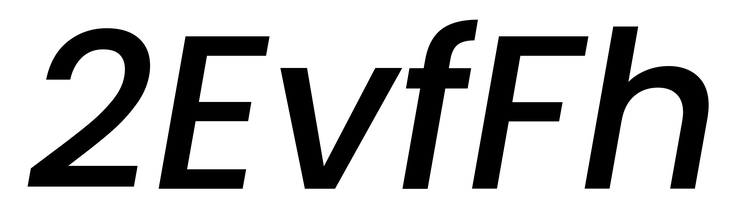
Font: Poppins-MediumItalic